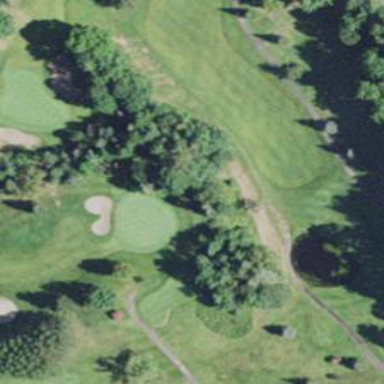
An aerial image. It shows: View of golf hole.